Question: On my Moto Maxx & Moto Razr HD (probably all Moto devices), there is an entry in the About Phone settings that states System version. I am writing an app that pulls this info from the phone but I cannot find where Motorola is pulling that info from. All the Build.VERSION, Build.DISPLAY, etc do not contain it. I have even read in the "/proc/version" from the Linux system, which doesn't contain it as well. Thoughts?
With everyone's help it pushed me in the right direction. My solution was:
'''
private String getDeviceBuildVersion() {
//Get Moto Info
String line = "Note sure...";
try {
Process ifc = Runtime.getRuntime().exec("getprop " + "ro.build.version.full");
BufferedReader bis = new BufferedReader(new InputStreamReader(ifc.getInputStream()));
line = bis.readLine();
ifc.destroy();
} catch (java.io.IOException e) {
e.printStackTrace();
}
return line;
}
'''
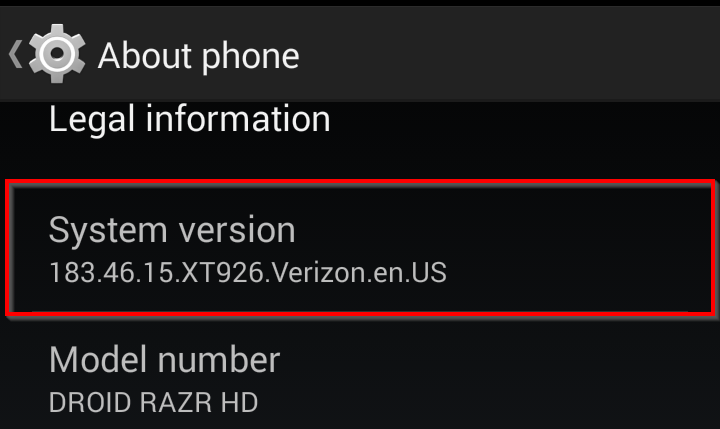
Answer: It's most likely stored as an Android system property.
Assuming you're connected to the phone through adb, run this command:
'''
adb shell getprop
'''
This will list all of the system properties set in the system. Look for that system version string and you'll see which property it's stored as. Then when you know the name of the property it's stored as, you can use <URL> to grab it programmatically.
If it's there, Motorola is probably hiding the string somewhere in their modified source and unfortunately you won't be able to get to it.